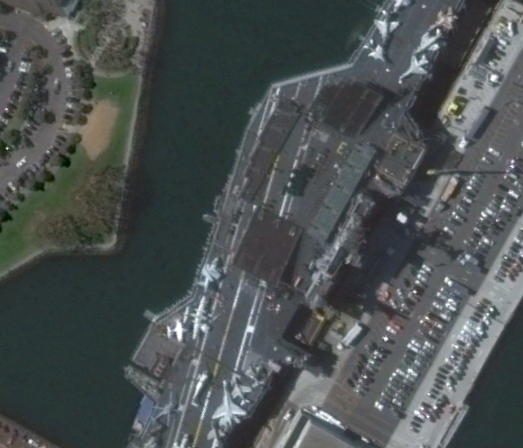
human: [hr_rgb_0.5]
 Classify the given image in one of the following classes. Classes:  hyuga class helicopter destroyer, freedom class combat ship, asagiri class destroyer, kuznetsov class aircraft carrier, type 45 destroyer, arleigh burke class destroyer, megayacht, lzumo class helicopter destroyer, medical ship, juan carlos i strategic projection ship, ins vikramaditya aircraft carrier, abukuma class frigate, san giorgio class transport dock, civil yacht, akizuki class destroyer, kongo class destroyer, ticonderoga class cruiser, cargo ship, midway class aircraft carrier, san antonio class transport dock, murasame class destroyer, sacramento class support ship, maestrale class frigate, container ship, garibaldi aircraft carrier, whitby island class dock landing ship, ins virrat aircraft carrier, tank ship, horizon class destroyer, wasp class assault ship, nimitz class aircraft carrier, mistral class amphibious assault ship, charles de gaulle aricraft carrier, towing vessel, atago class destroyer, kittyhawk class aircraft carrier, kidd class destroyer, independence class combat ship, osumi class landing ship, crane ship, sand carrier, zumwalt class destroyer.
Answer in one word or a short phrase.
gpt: Midway class aircraft carrier